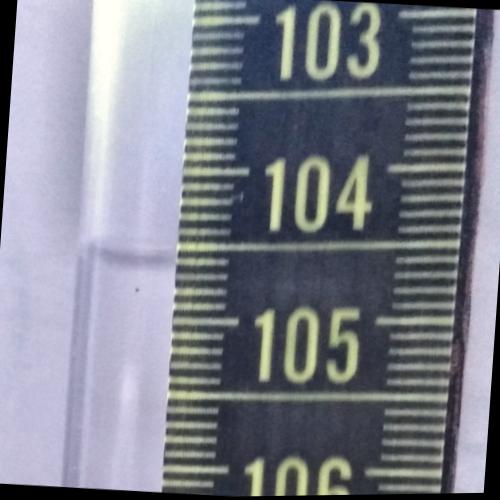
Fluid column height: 104.6 cm